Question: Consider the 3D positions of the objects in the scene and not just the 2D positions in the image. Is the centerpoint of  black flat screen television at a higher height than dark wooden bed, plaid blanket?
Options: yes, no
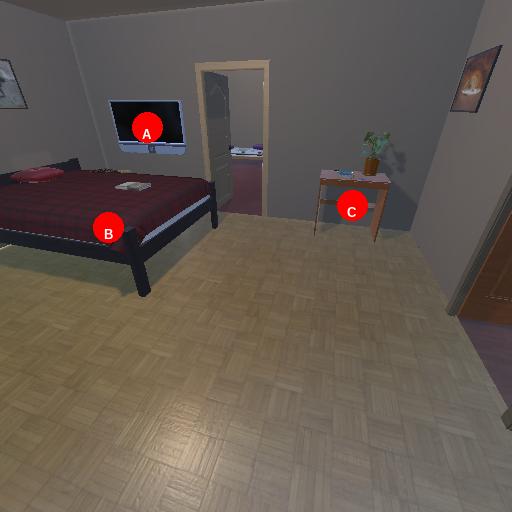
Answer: yes